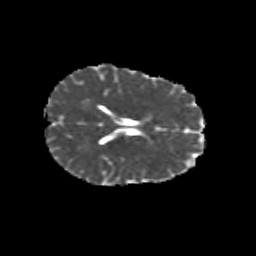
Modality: MD
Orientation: axial
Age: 24
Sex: female
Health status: healthy
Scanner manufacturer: siemens
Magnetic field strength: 3 T
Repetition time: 10.8 s
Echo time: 0.082 s